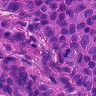
Metastatic tissue present: yes